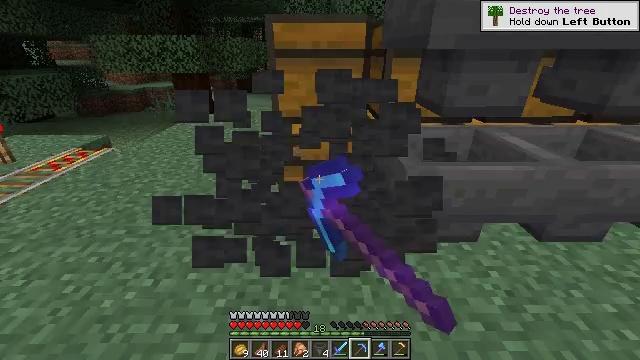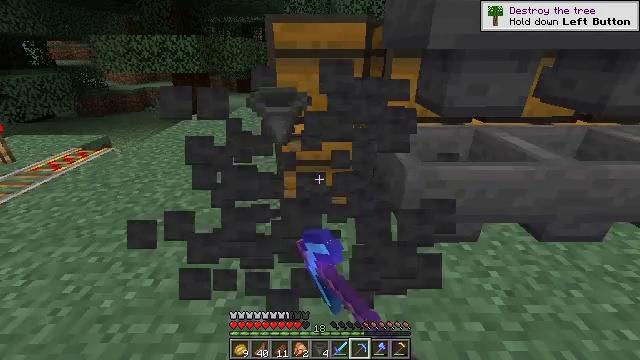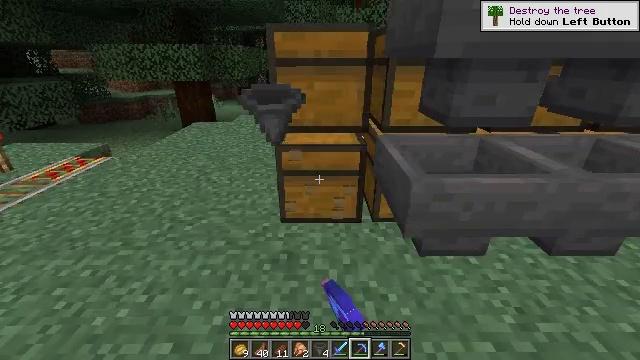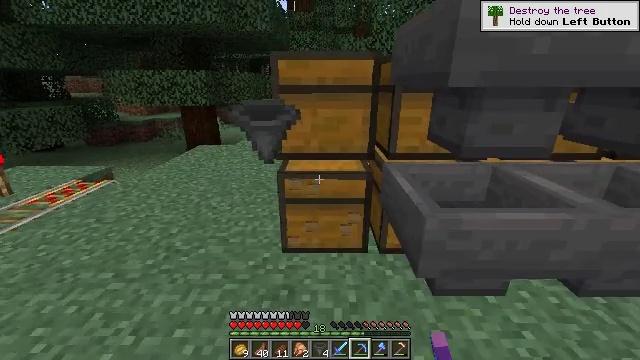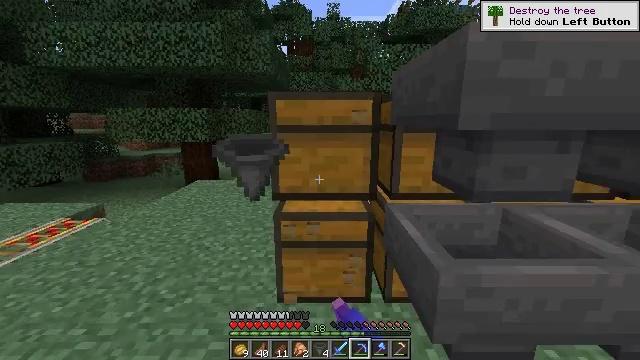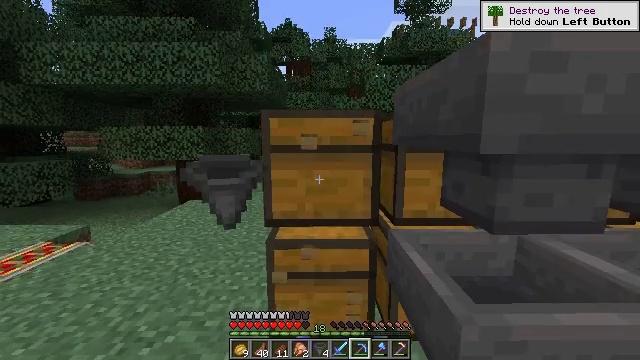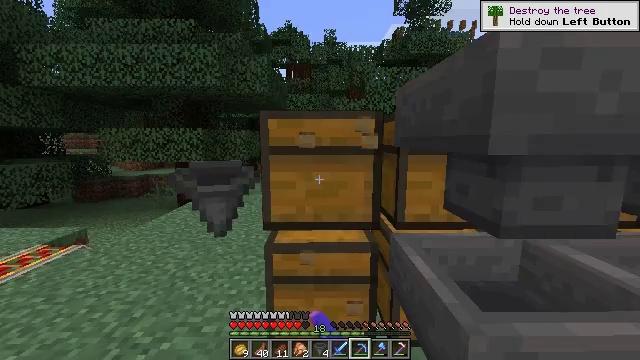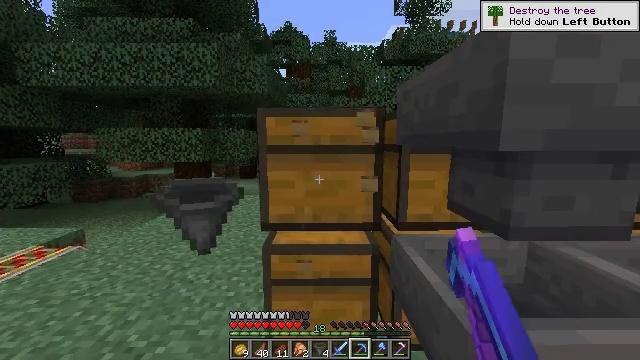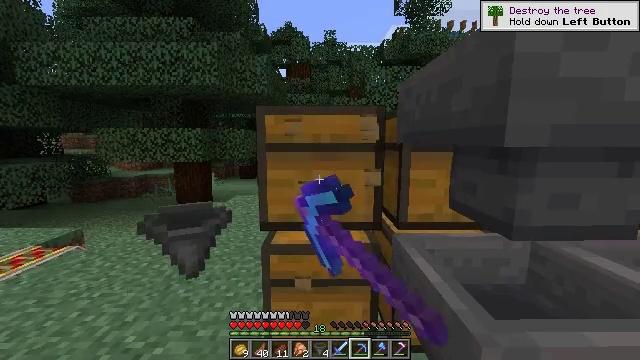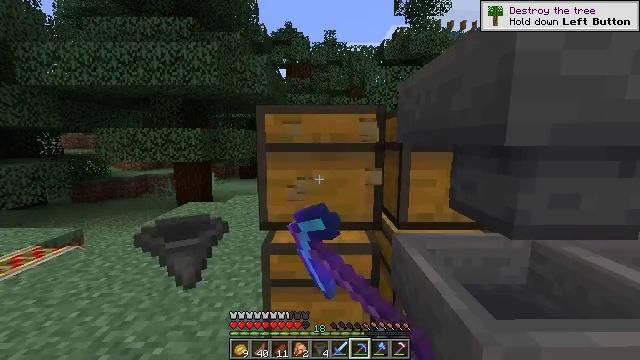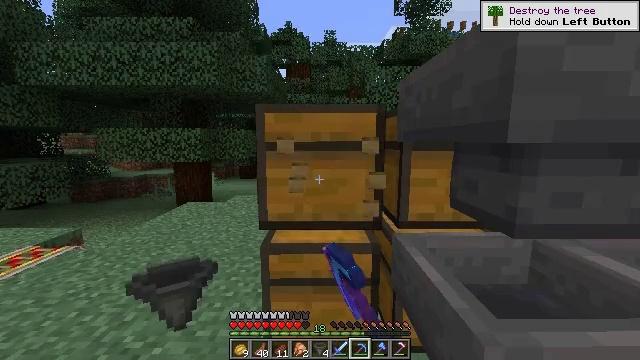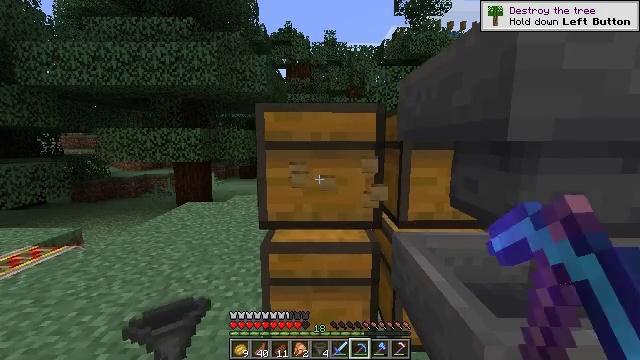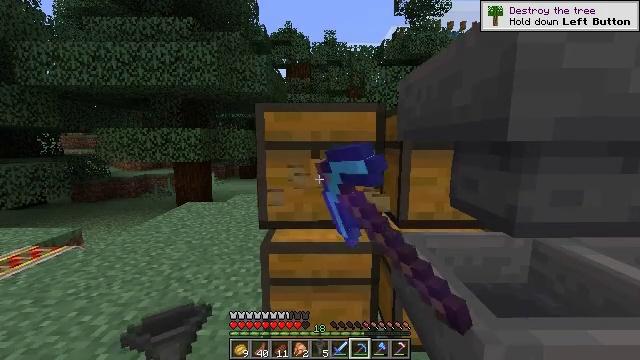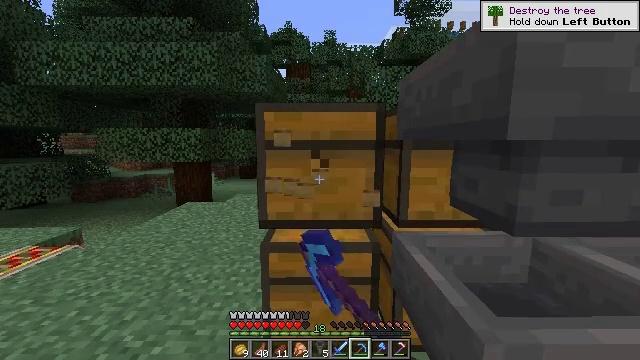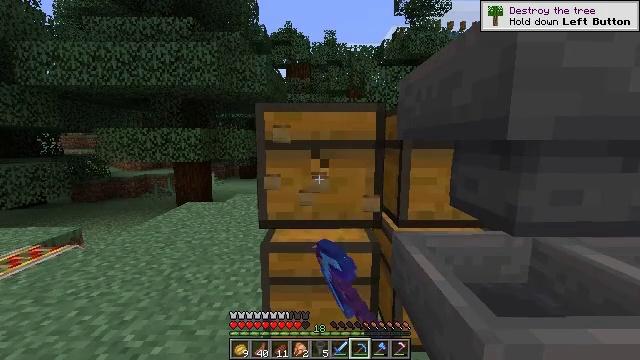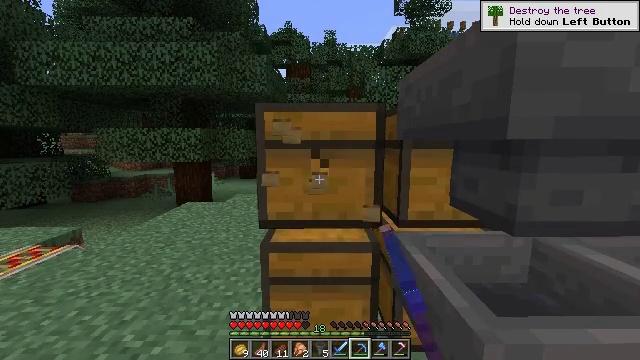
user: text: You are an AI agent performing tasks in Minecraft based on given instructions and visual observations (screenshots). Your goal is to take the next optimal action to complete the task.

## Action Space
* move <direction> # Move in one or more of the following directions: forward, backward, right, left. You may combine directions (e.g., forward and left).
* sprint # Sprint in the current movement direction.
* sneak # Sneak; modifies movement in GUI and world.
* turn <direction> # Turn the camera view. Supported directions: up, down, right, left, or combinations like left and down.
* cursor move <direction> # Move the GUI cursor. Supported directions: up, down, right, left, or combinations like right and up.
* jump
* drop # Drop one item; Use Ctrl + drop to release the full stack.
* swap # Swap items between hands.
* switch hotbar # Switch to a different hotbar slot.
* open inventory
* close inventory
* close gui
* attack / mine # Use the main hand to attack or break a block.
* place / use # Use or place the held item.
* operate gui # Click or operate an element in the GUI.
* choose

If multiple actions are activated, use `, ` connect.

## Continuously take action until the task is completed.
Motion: motion action
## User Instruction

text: mine block trapped chest
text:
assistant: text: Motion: attack / mine
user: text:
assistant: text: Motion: move forward, turn up, attack / mine
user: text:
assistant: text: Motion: move forward, turn up, attack / mine
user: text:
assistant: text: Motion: move forward, turn up, attack / mine
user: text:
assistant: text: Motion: turn up, attack / mine
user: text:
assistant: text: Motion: attack / mine
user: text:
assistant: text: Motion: attack / mine
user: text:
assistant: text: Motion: attack / mine
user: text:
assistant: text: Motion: attack / mine
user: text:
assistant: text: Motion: attack / mine
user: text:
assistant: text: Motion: attack / mine
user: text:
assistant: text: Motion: attack / mine
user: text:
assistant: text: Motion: attack / mine
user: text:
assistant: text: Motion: attack / mine
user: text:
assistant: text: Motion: attack / mine
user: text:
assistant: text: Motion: attack / mine
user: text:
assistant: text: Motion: attack / mine
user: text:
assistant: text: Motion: attack / mine
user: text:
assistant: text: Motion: attack / mine
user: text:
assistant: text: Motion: attack / mine
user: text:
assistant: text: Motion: attack / mine
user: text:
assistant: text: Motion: turn down, attack / mine
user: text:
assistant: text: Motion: turn down, attack / mine
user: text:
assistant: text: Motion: turn down, attack / mine
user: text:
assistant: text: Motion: turn down, attack / mine
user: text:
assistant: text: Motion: turn down, attack / mine
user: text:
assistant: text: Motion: attack / mine
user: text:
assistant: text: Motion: attack / mine
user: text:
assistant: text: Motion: attack / mine
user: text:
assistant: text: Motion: attack / mine